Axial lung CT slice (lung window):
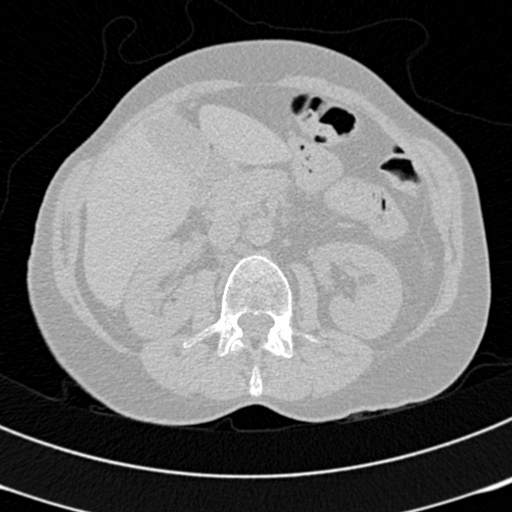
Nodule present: no